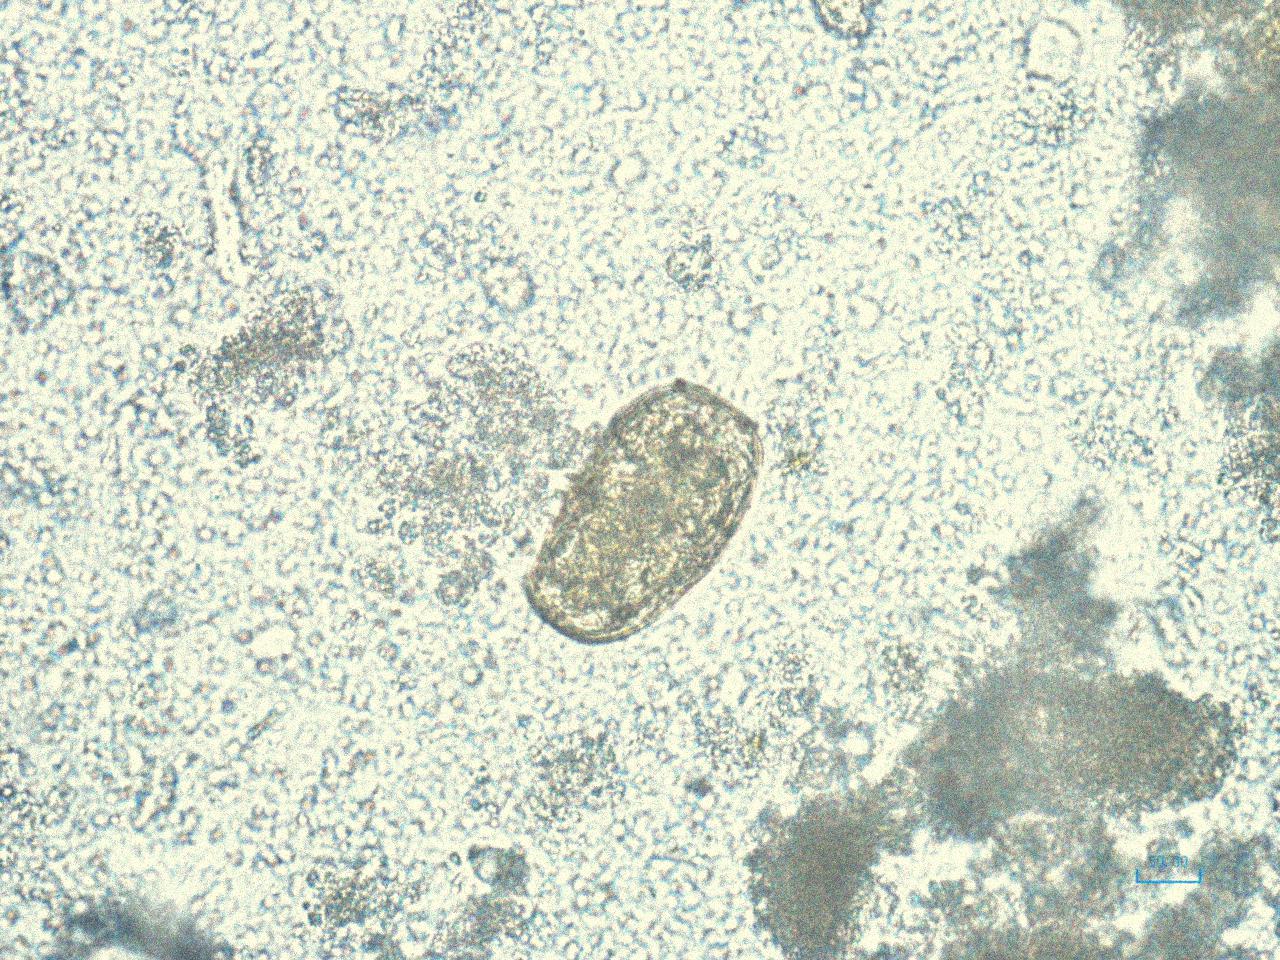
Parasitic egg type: Paragonimus spp